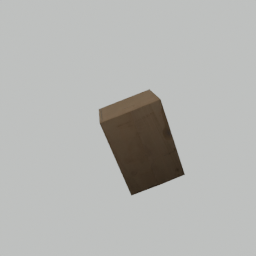
Label: tools